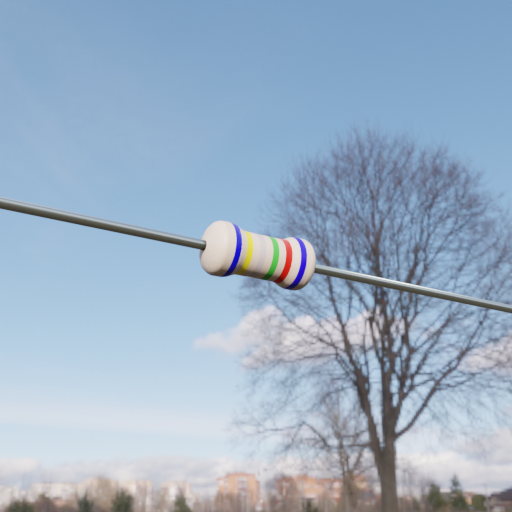
Resistor colour bands (in order): blue, yellow, silver, green, red, blue